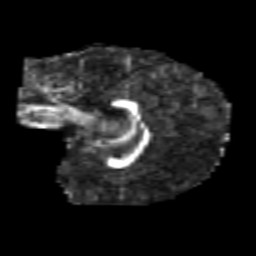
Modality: FA
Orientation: sagittal
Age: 6
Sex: female
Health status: healthy